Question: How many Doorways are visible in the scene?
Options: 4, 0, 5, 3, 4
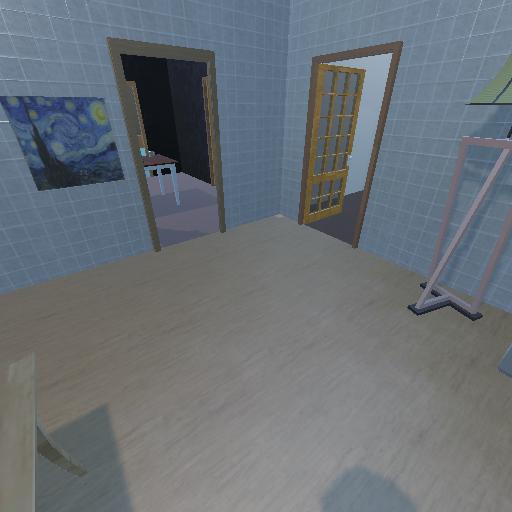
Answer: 4